Field crop: maize
Growth stage: 2
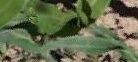
Species: maize